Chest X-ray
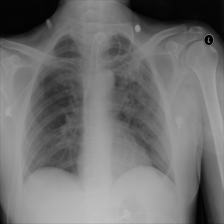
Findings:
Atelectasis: negative
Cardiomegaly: negative
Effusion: negative
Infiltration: negative
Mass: negative
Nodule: negative
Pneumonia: negative
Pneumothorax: negative
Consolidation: negative
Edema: negative
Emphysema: negative
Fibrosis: negative
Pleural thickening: negative
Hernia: negative